Question: I am creating a menu for the MVC music store application. Currently it looks like this

As you can see I have the Home sub level menu selected when in fact I am on the About View.
I used Darins example for the main menu and created a helper class which looks like this.
'''
public static MvcHtmlString MenuLink(this HtmlHelper helper,
string linkText, string actionName,
string controllerName)
{
string currentAction = helper.ViewContext.RouteData.GetRequiredString("action");
string currentController = helper.ViewContext.RouteData.GetRequiredString("controller");
//modified this to work whenever a view of the controller is selected
//if (actionName == currentAction && controllerName == currentController)
if (controllerName == currentController)
{
return helper.ActionLink(
linkText,
actionName,
controllerName,
null,
new
{
@class = "active"
});
}
return helper.ActionLink(linkText, actionName, controllerName);
}
'''
Note I did slightly change the code as I wasn't interested in action name. I found this limited me and the main menu wouldn't add the active CSS state where I wanted.
So that works perfect for the top level menu however I am a little stuck with the sublevel menu. My html consists of 2 UL tags like
'''
<nav id="main-nav">
<ul>
<li>@Html.MenuLink("Home", "Index", "Home")</li>
<li>@Html.MenuLink("Store", "Index", "Store")</li>
<li>@Html.MenuLink("Cart", "Index", "ShoppingCart")</li>
<li>@Html.MenuLink("Admin", "Index", "StoreManager")</li>
</ul>
</nav>
</div>
<div id="page-subheader">
<div class="wrapper">
<nav id="sub-nav">
<ul>
<li>@Html.SubMenuLink("Home", "Index", "Home")</li>
<li>@Html.SubMenuLink("About", "Index", "Home/About")</li>
@* <li class="active"><a href="@Url.Content("~")">Index</a></li>
<li><a href="@Url.Content("~/Home/About")">About</a></li>*@
</ul>
</nav>
<input placeholder="Search..." type="text" name="q" value="" />
</div>
</div>
'''
Pretty standard HTML I have also tried to create another helper like:
'''
public static MvcHtmlString SubMenuLink(this HtmlHelper helper,
string linkText, string actionName,
string controllerName)
{
string currentAction = helper.ViewContext.RouteData.GetRequiredString("action");
string currentController = helper.ViewContext.RouteData.GetRequiredString("controller");
if (controllerName == currentController)
{
return helper.ActionLink(
linkText,
actionName,
controllerName,
null,
new
{
@class = "active"
});
}
return helper.ActionLink(linkText, actionName, controllerName);
}
'''
But I don't really know what to do next. If I put a break point on the code I can see 'currentAction' is been returned as 'About' and 'currentController' is been returned as 'Home', I'm just a little unsure how to add the logic apply the active CSS class to the submenu.
Can some please help?
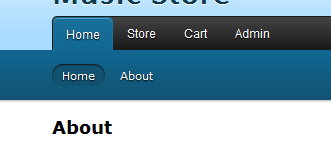
Answer: You can use the original method unchanged. I am doing exactly the same.
One note of caution. I've started using Areas and these methods no longer work so well.
'''
public static MvcHtmlString SubMenuLink(this HtmlHelper helper, string linkText, string actionName,
string controllerName)
{
string currentAction = helper.ViewContext.RouteData.GetRequiredString("action");
string currentController = helper.ViewContext.RouteData.GetRequiredString("controller");
if (controllerName == currentController && actionName == currentAction)
{
return helper.ActionLink(
linkText,
actionName,
controllerName,
null,
new
{
@class = "active"
});
}
return helper.ActionLink(linkText, actionName, controllerName);
}
'''